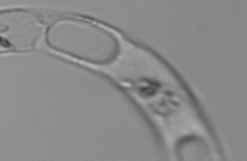
Label: Eucampia